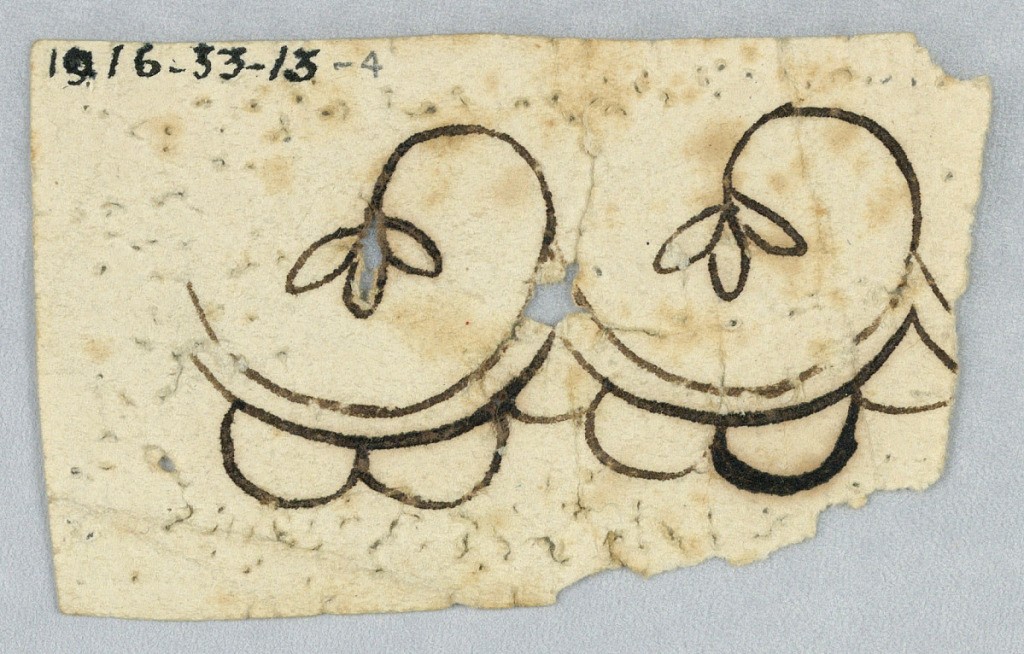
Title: Design for Embroidery Pattern
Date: before 1916
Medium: Brush and black ink on paper, pricked
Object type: Drawing
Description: Embroidery pattern